九年级 · 度量几何学
(10 分) 如图, 在 $\odot O$ 中, 直径 $A B$ 垂直弦 $C D$ 于点 $E$, 连接 $A C, A D, B C$, 作 $C F \perp A D$于点 $F$, 交线段 $O B$ 于点 $G$ (不与点 $O, B$ 重合), 连接 $O F$.

(1)若 $B E=1$, 求 $G E$ 的长.

(2)求证: $B C^{2}=B G \cdot B O$.

(3)若 $F O=F G$, 猜想 $\angle C A D$ 的度数, 并证明你的结论.


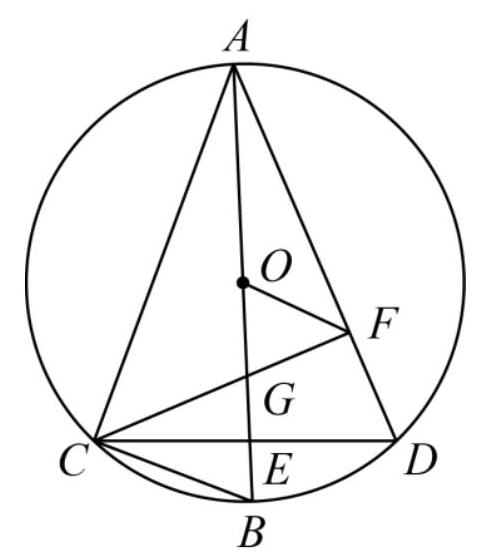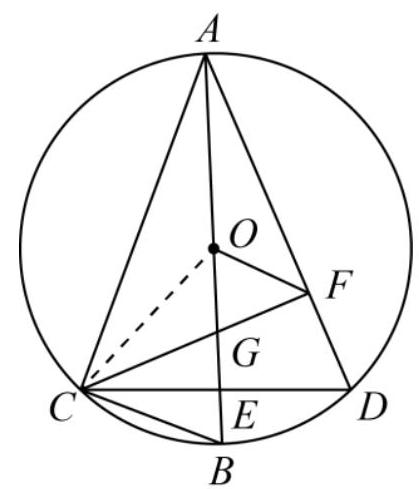
答案:  (1)1

(2) 见解析

(3) $\angle C A D=45^{\circ}$, 证明见解析

解析: (1)由垂径定理可得 $\angle A E D=90^{\circ}$, 结合 $C F \perp A D$ 可得 $\angle D A E=\angle F C D$, 根据圆周角定理可得 $\angle D A E=\angle B C D$, 进而可得 $\angle B C D=\angle F C D$, 通过证明 $\triangle B C E \cong \triangle G C E$ 可得 $G E=B E=1$;

（2）证明 $\triangle A C B \sim \triangle C E B$, 根据对应边成比例可得 $B C^{2}=B A \cdot B E$, 再根据 $A B=2 B O$, $B E=\frac{1}{2} B G$, 可证 $B C^{2}=B G \cdot B O$ ；

(3) 设 $\angle D A E=\angle C A E=\alpha, \angle F O G=\angle F G O=\beta$, 可证 $\alpha=90^{\circ}-\beta, \angle O C F=90^{\circ}-3 \alpha$,通过 SAS 证明 $\triangle C O F \cong \triangle A O F$, 进而可得 $\angle O C F=\angle O A F$, 即 $90^{\circ}-3 \alpha=\alpha$, 则 $\angle C A D=2 \alpha=45^{\circ}$.

【详解】(1) 解: $\because$ 直径 $A B$ 垂直弦 $C D$,

$\therefore \angle A E D=90^{\circ}$,

$\therefore \angle D A E+\angle D=90^{\circ}$,

$\because C F \perp A D$,

$\therefore \angle F C D+\angle D=90^{\circ}$,

$\therefore \angle D A E=\angle F C D$,

由圆周角定理得 $\angle D A E=\angle B C D$,

$\therefore \angle B C D=\angle F C D$,

在 $\triangle B C E$ 和 $\triangle G C E$ 中,

$$
\left\{\begin{array}{l}
\angle B C E=\angle G C E \\
C E=C E \\
\angle B E C=\angle G E C
\end{array}\right.
$$

$\therefore \triangle B C E \cong \triangle G C E(\mathrm{ASA})$,

$\therefore G E=B E=1$;

（2）证明: $\because A B$ 是 $\odot O$ 的直径,

$\therefore \angle A C B=90^{\circ}$,

在 $\triangle A C B$ 和 $\triangle C E B$ 中,

$\left\{\begin{array}{l}\angle A C B=\angle C E B=90^{\circ} \\ \angle A B C=\angle C B E\end{array}\right.$,

$\therefore \triangle A C B \sim_{\triangle C E B}$,

$\therefore \frac{B C}{B E}=\frac{B A}{B C}$,

$\therefore B C^{2}=B A \cdot B E$,

由（1）知 $G E=B E$,

$\therefore B E=\frac{1}{2} B G$,

又 $\because A B=2 B O$,

$\therefore B C^{2}=B A \cdot B E=2 B O \cdot \frac{1}{2} B G=B G \cdot B O$;

（3）解: $\angle C A D=45^{\circ}$, 证明如下:

如图, 连接 $O C$,

$\because F O=F G$,

$\therefore \angle F O G=\angle F G O$,

$\because$ 直径 $A B$ 垂直弦 $C D$,

$\therefore C E=D E, \angle A E D=\angle A E C=90^{\circ}$,

又 $\because A E=A E$,

$\therefore \triangle A C E \cong \triangle A D E(\mathrm{SAS})$,

$\therefore \angle D A E=\angle C A E$,

设 $\angle D A E=\angle C A E=\alpha, \angle F O G=\angle F G O=\beta$,

则 $\angle F C D=\angle B C D=\angle D A E=\alpha$,

$\because O A=O C$,

$\therefore \angle O C A=\angle O A C=\alpha$,

又 $\because \angle A C B=90^{\circ}$,
$\therefore \angle O C F=\angle A C B-\angle O C A-\angle F C D-\angle B C D=90^{\circ}-3 \alpha$,

$\because \angle C G E=\angle O G F=\beta, \angle G C E=\alpha, \angle C G E+\angle G C E=90^{\circ}$

$\therefore \beta+\alpha=90^{\circ}$,

$\therefore \alpha=90^{\circ}-\beta$,

$\because \angle C O G=\angle O A C+\angle O C A=\alpha+\alpha=2 \alpha$,

$\therefore \angle C O F=\angle C O G+\angle G O F=2 \alpha+\beta=2\left(90^{\circ}-\beta\right)+\beta=180^{\circ}-\beta$,

$\therefore \angle C O F=\angle A O F$,

在 $\triangle C O F$ 和 $\triangle A O F$ 中,

$\left\{\begin{array}{l}C O=A O \\ \angle C O F=\angle A O F \\ O F=O F\end{array}\right.$

$\therefore \triangle C O F \cong \triangle A O F(\mathrm{SAS})$,

$\therefore \angle O C F=\angle O A F$,

即 $90^{\circ}-3 \alpha=\alpha$,

$\therefore \alpha=22.5^{\circ}$,

$\therefore \angle C A D=2 \alpha=45^{\circ}$.

【点睛】本题考查垂径定理, 圆周角定理, 全等三角形的判定与性质, 相似三角形的判定与性质, 等腰三角形的性质等, 难度较大, 解题的关键是综合应用上述知识点, 特别是第 3 问, 需要大胆猜想, 再逐步论证.